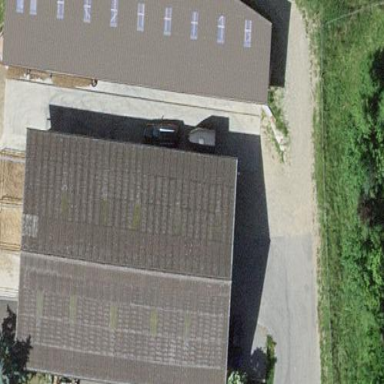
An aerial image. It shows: Rural barn.